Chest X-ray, PA view. Patient: 26 years old, sex M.
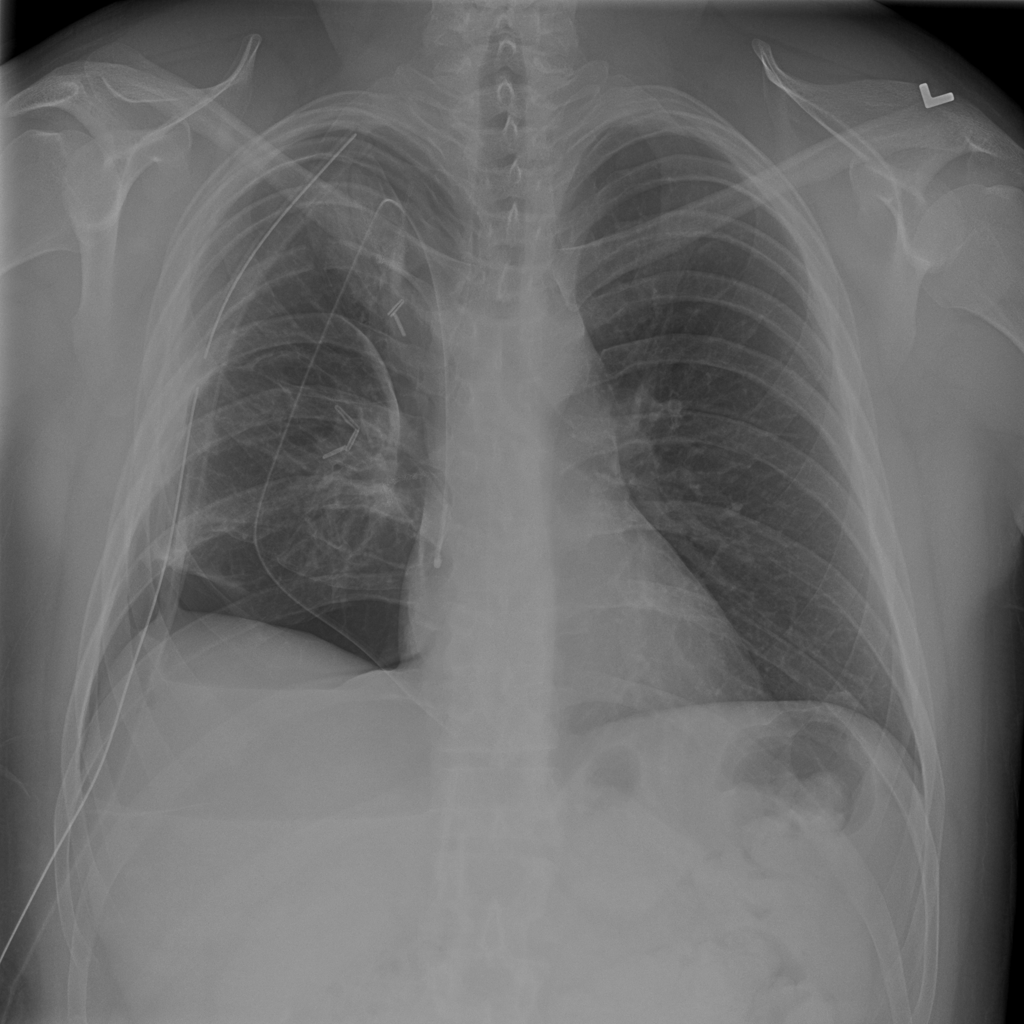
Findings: No Finding